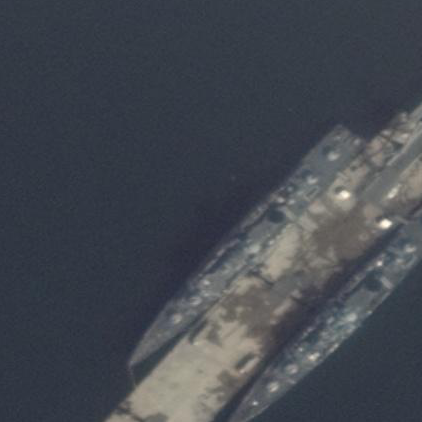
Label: cruiser